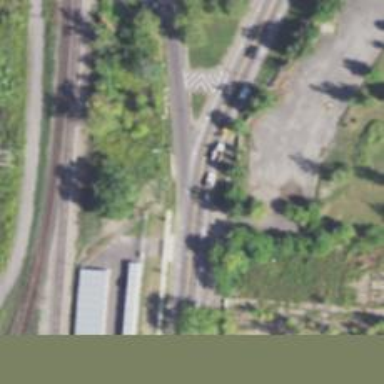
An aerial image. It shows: Abandoned railway crossing asphalt secondary road.